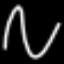
Label: squiggle